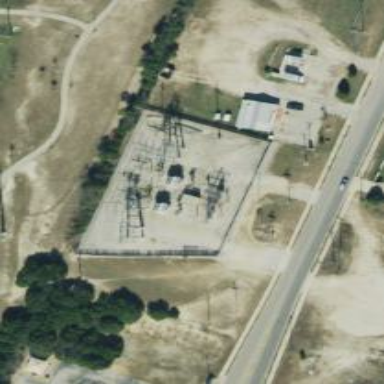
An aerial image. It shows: There is distribution substation enclosed by fence.